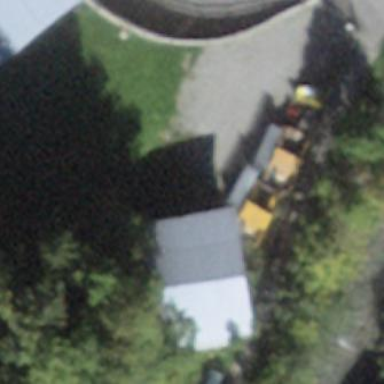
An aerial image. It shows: Barn.